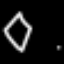
Label: diamond